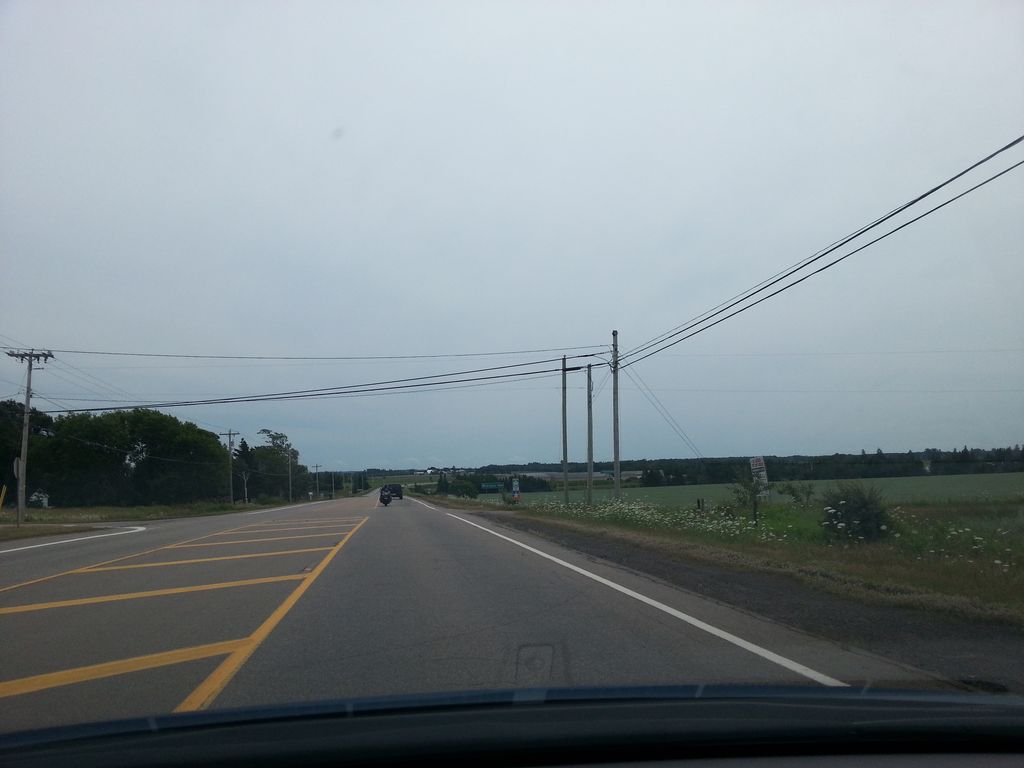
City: charlottetown